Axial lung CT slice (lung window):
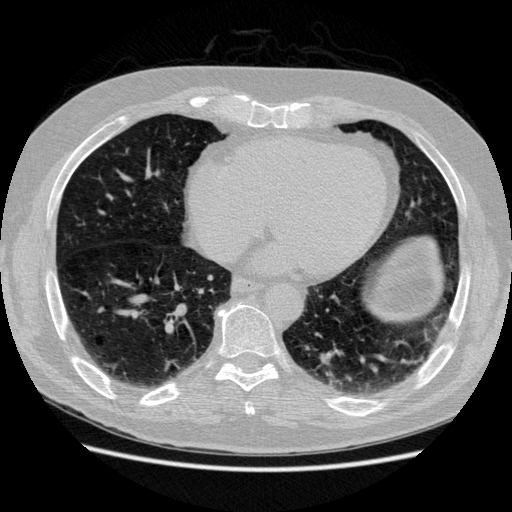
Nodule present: no